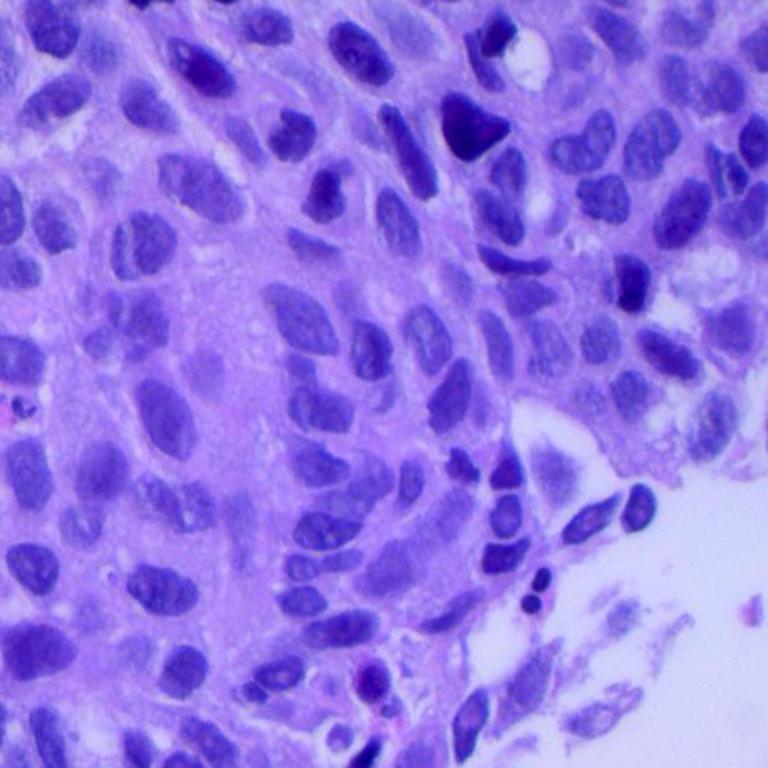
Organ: lung
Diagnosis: squamous carcinomas